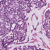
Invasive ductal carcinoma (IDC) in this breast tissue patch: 1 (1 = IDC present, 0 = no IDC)